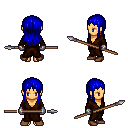
a pixel art fantasy rpg character, female body template, human, tanned skin, brown robe, red pants, blue unkempt hairstyle, metal gloves, brown shoes, spear, four views (front, back, left, right), 2x2 character sprite sheet, small pixel art, hard edges, no anti-aliasing